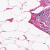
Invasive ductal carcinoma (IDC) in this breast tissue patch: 0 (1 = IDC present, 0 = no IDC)